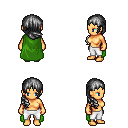
a pixel art fantasy rpg character, female body template, human, tanned skin, green cape, white pants, gray right-swept hairstyle, four views (front, back, left, right), 2x2 character sprite sheet, small pixel art, hard edges, no anti-aliasing